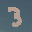
Label: 3